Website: crate-barrel
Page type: address-validator
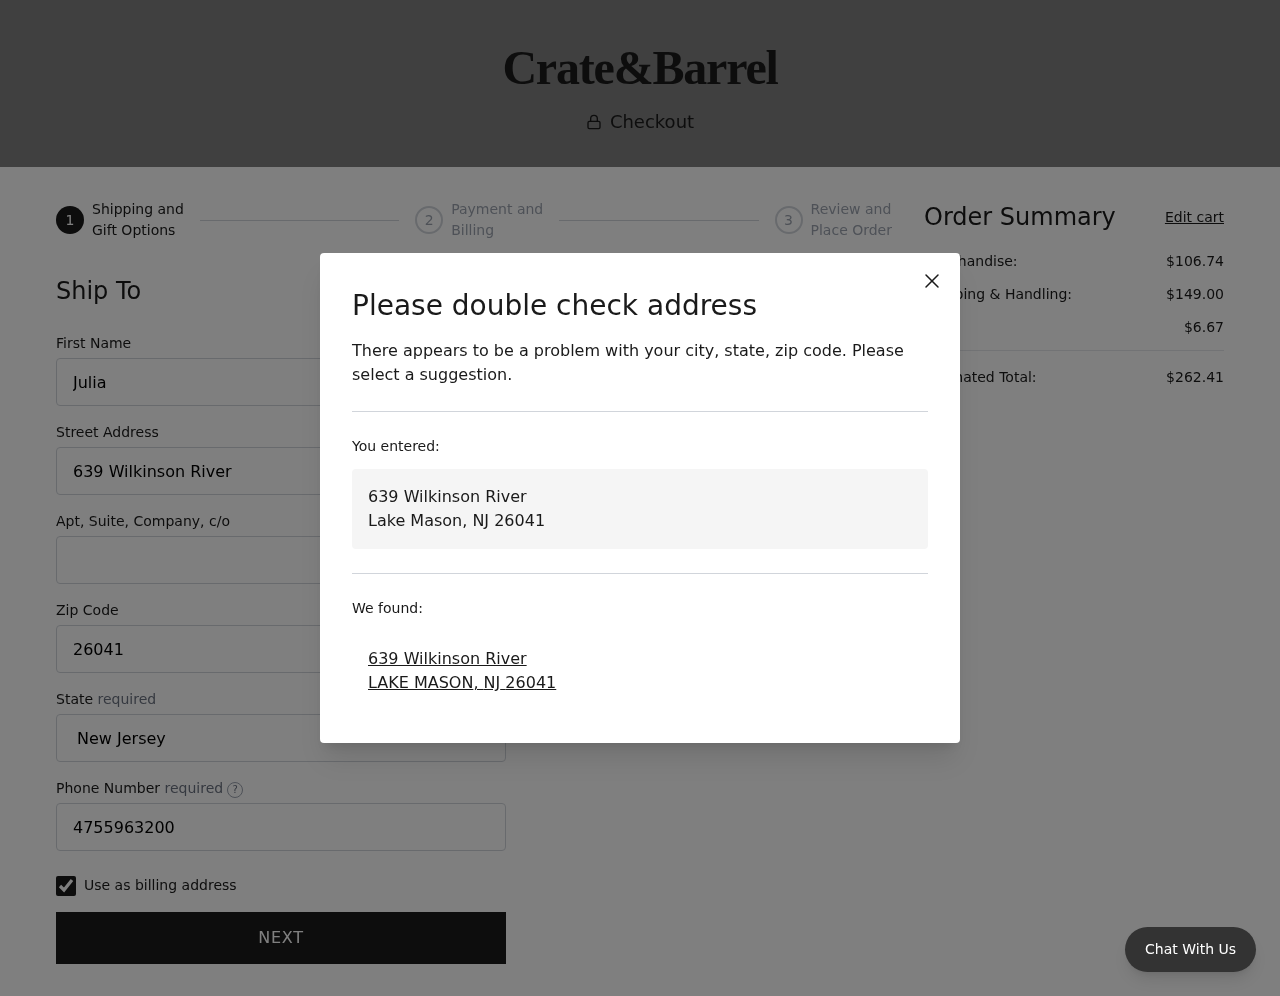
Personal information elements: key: PII_CITY
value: Lake Mason
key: PII_CITY
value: LAKE MASON
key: PII_FIRSTNAME
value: Julia
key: PII_PHONE
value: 4755963200
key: PII_POSTCODE
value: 26041
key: PII_STATE
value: New Jersey
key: PII_STATE_ABBR
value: NJ
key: PII_STREET
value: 639 Wilkinson River
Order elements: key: ORDER_SUBTOTAL
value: $106.74
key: ORDER_SHIPPING_COST
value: $149.00
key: ORDER_TAX
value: $6.67
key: ORDER_TOTAL
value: $262.41